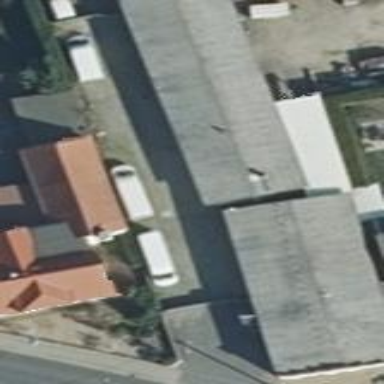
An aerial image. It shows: Simple and straightforward house.